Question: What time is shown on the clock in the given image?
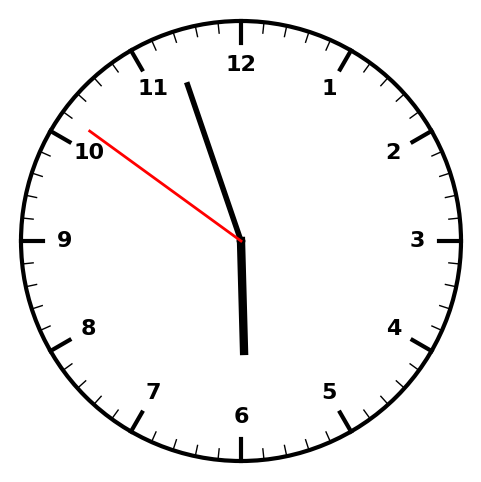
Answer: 05:56:51